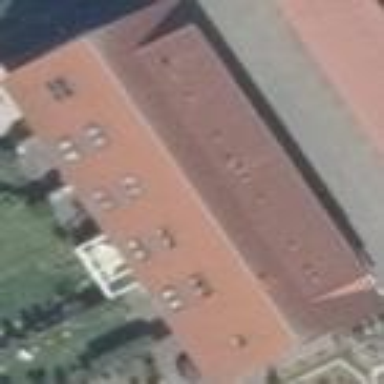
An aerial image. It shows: Terrace-style building with gabled roof.